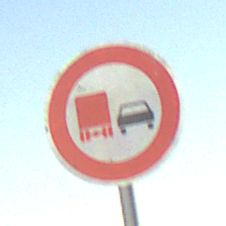
Verkehrszeichen: UeberholverbotKraftfahrzeuge
Umgebung: Outdoor, RoadRail
Tageszeit: SunriseSunset
Wetter: Clear
Licht: Natural
Jahreszeit: NotSpecified
Kontrast: HighContrast